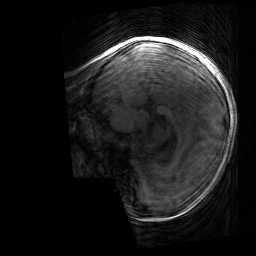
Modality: T1w
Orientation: sagittal
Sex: male
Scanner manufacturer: siemens
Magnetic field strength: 3 T
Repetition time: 1.9 s
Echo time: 0.00243 s